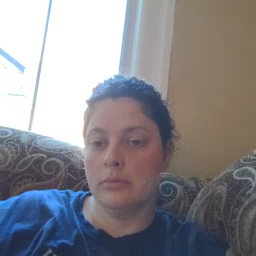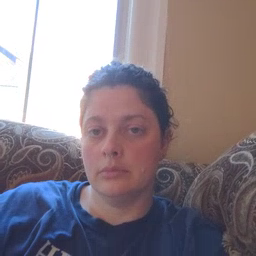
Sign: zipper